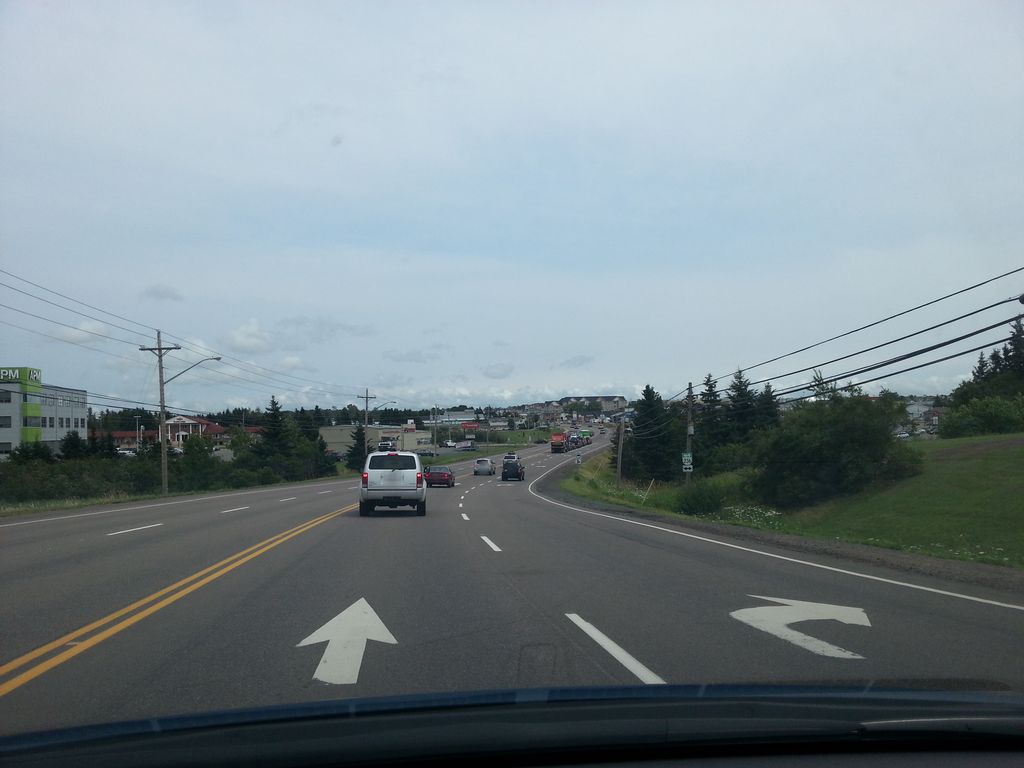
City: charlottetown